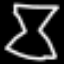
Label: hourglass